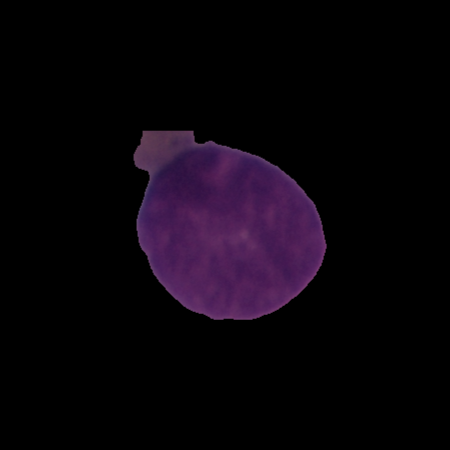
Label: cancer